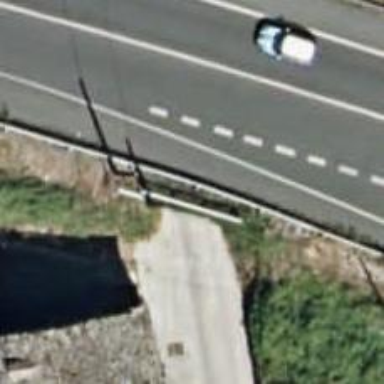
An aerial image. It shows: Residential road with asphalt surface passing through tunnel.